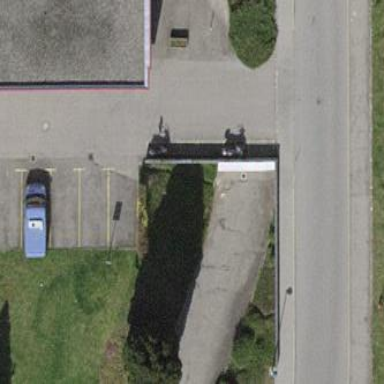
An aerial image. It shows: Parking area with surface.